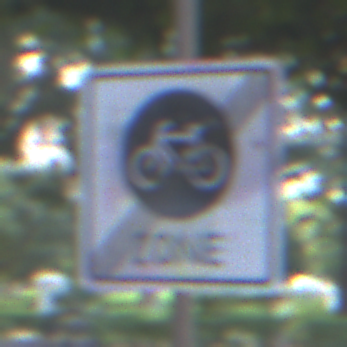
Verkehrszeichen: EndeFahrradzone
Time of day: MorningAfternoon
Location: Outdoor (Suburban)
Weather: PartlyCloudy
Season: NotSpecified
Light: Natural